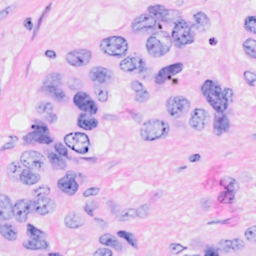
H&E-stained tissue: Breast